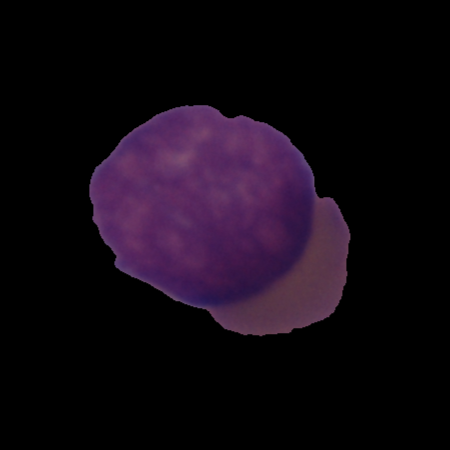
Label: cancer